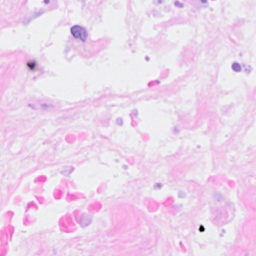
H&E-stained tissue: Breast